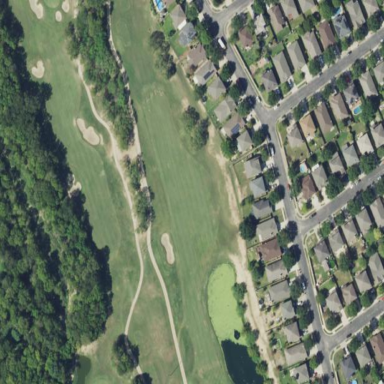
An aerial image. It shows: Golf rough area.